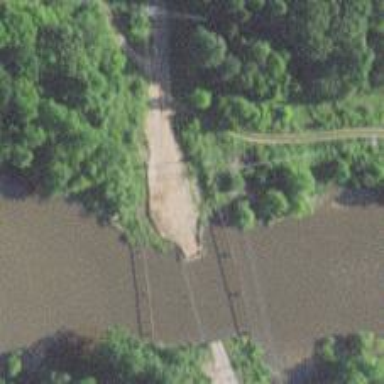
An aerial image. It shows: Bridge supported by pillars.